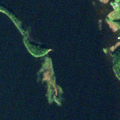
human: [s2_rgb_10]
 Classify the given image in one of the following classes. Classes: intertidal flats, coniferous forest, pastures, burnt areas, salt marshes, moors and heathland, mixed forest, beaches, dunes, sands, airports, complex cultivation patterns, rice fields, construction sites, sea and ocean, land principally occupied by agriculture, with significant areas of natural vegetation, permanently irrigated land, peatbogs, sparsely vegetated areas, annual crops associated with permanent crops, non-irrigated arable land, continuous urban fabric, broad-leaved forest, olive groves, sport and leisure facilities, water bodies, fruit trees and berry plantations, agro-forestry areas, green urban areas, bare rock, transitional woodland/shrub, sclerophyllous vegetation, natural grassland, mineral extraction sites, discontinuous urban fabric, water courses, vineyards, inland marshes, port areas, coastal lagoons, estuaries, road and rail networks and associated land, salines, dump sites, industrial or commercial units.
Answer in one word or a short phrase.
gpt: land principally occupied by agriculture, with significant areas of natural vegetation, mixed forest, water bodies